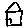
Label: house